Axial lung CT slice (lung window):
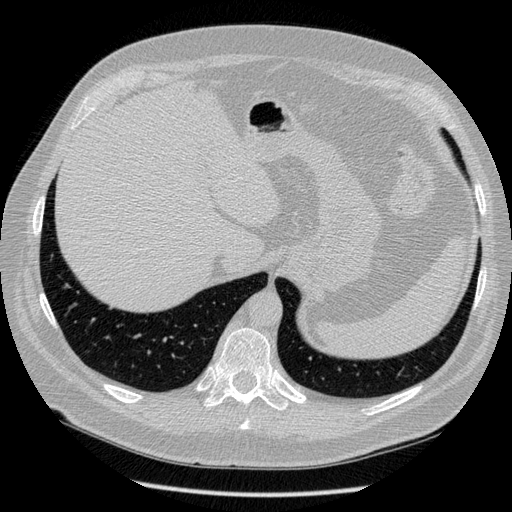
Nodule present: no